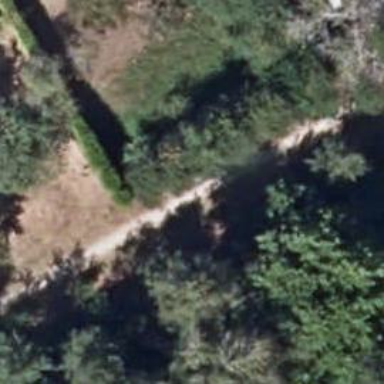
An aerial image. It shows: Fence is in the image.